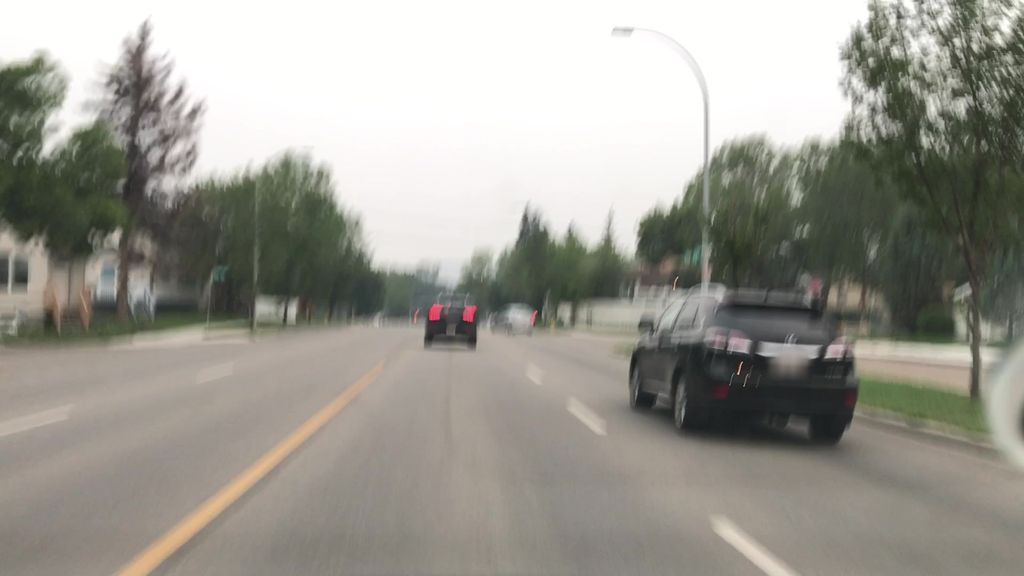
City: edmonton